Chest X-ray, AP view. Patient: 26 years old, sex M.
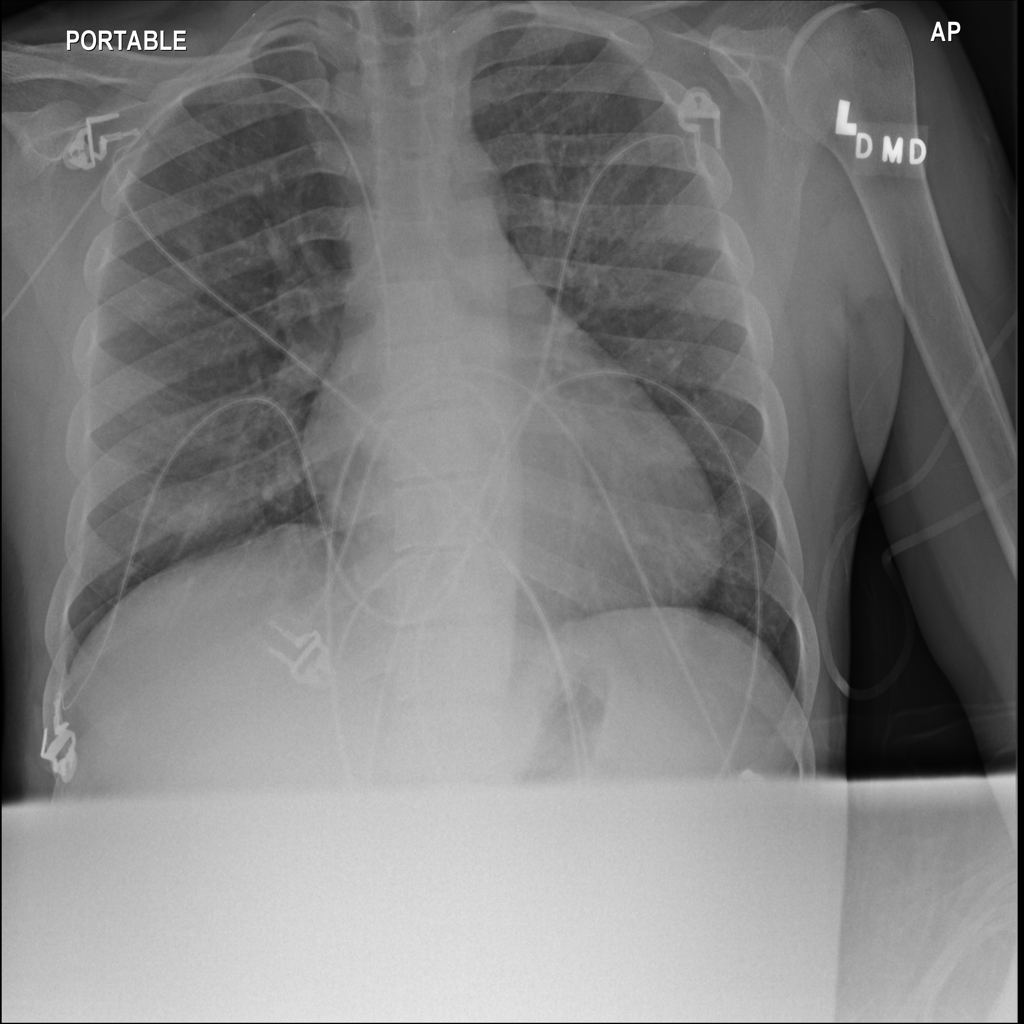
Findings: Infiltration